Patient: sex M, age 45
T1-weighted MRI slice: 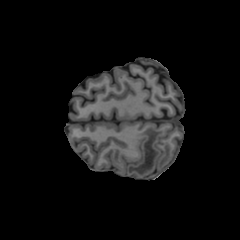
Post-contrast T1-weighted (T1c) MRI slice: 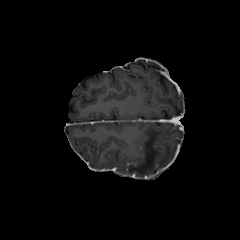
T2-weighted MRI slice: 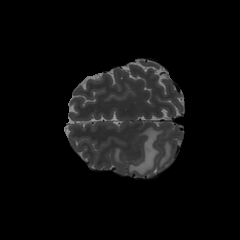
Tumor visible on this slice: yes
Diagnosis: Astrocytoma, IDH-wildtype
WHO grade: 2